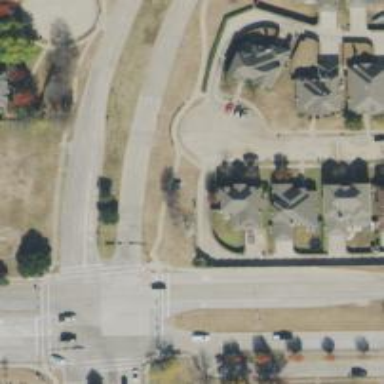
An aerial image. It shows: Circle designated as turning point on the road.